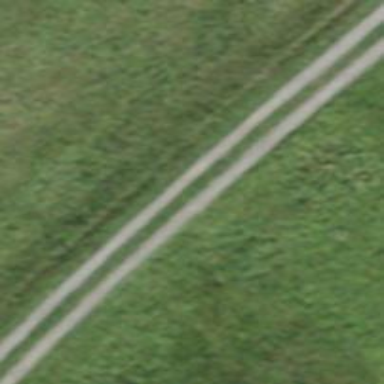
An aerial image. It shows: Track with grade3 tracktype.